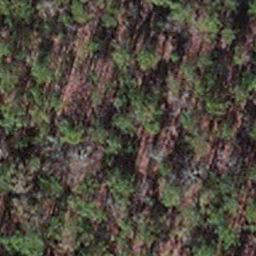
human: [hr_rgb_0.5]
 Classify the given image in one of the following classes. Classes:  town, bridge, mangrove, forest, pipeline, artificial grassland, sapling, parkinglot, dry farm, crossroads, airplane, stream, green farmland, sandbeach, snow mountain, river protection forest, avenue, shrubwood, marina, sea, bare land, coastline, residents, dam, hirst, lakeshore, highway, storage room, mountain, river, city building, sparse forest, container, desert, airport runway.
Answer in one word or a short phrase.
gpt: sapling